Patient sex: F
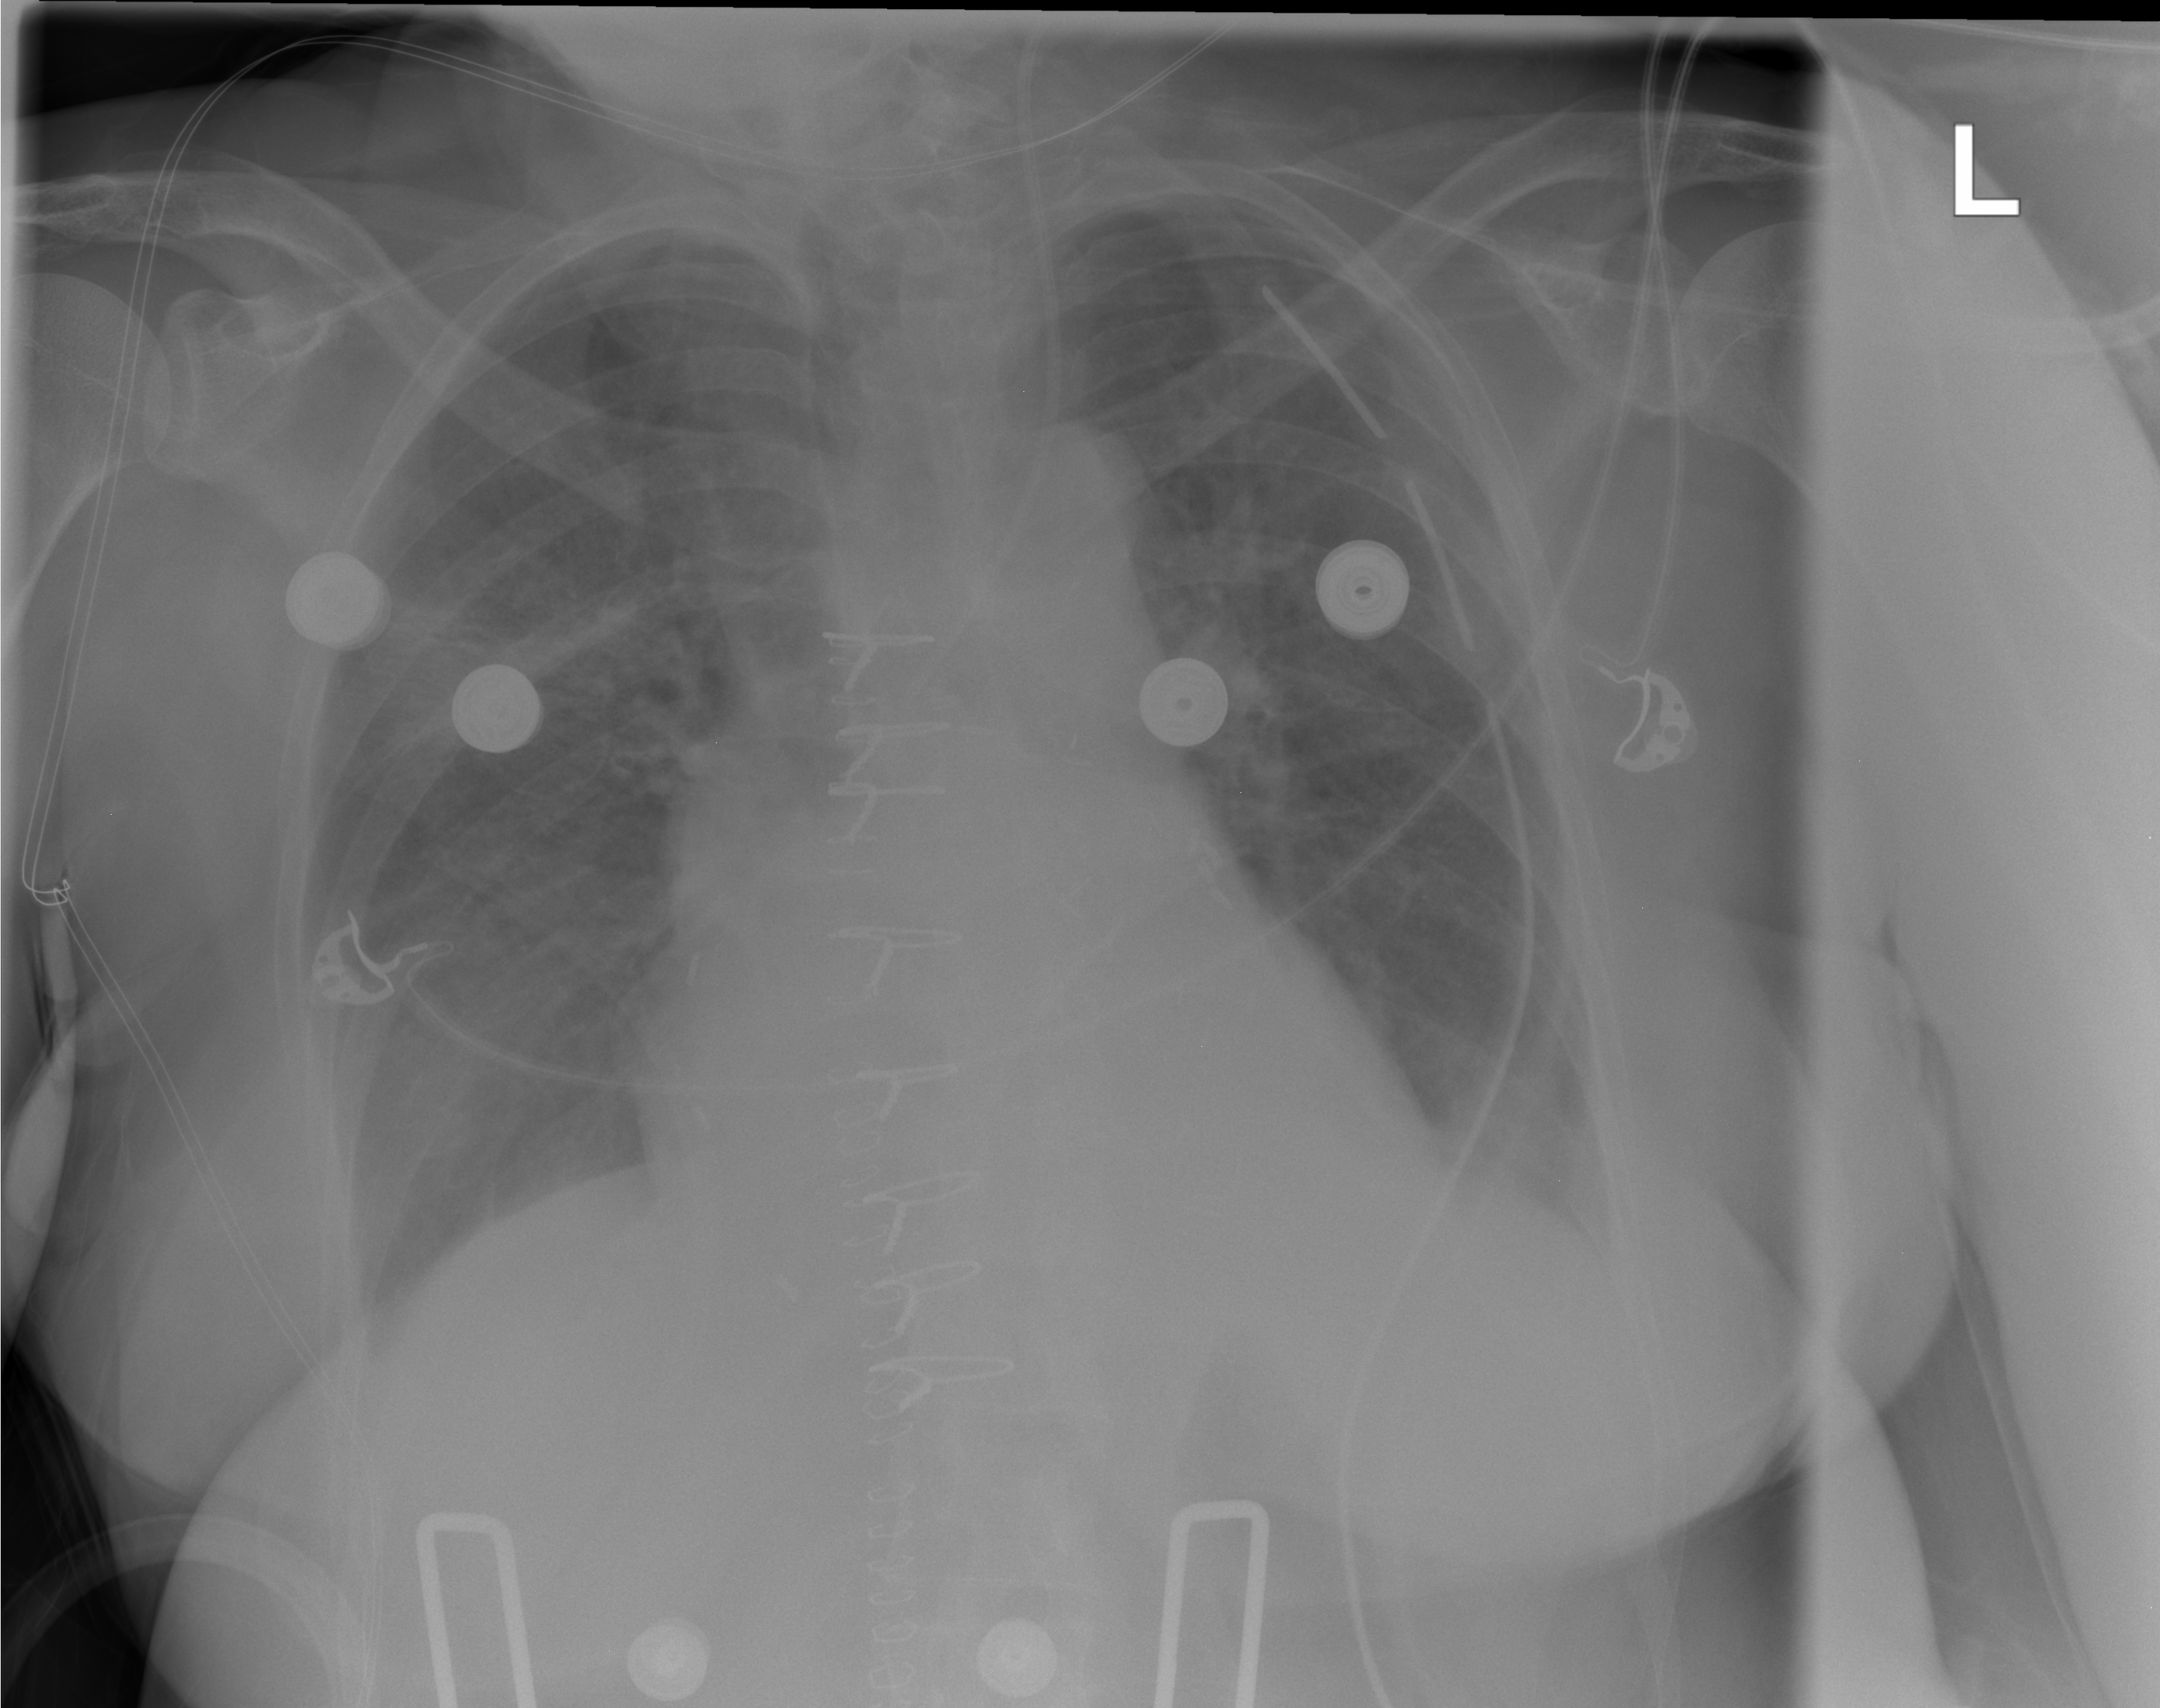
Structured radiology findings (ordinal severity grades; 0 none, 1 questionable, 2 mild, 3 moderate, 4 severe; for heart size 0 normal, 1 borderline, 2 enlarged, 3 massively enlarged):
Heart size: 0
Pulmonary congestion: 3
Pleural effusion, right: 0
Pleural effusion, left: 0
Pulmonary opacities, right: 0
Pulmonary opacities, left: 0
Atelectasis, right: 0
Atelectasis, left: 2